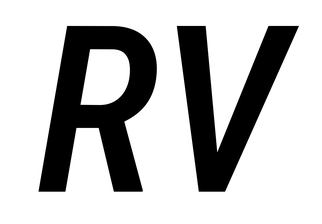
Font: Roboto-Italic_Condensed_Medium_Italic